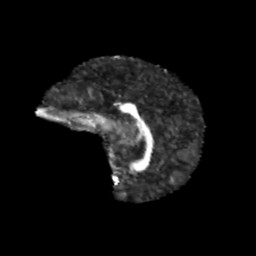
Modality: FA
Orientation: sagittal
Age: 13
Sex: female
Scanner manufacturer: siemens
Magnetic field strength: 3 T
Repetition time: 3.8 s
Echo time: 0.07 s